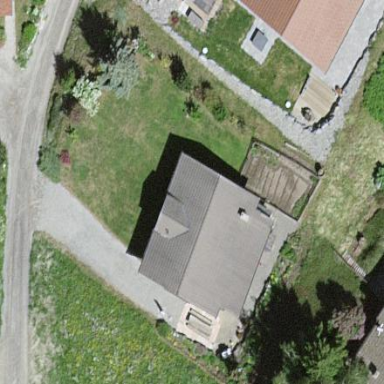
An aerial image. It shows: Simple house.